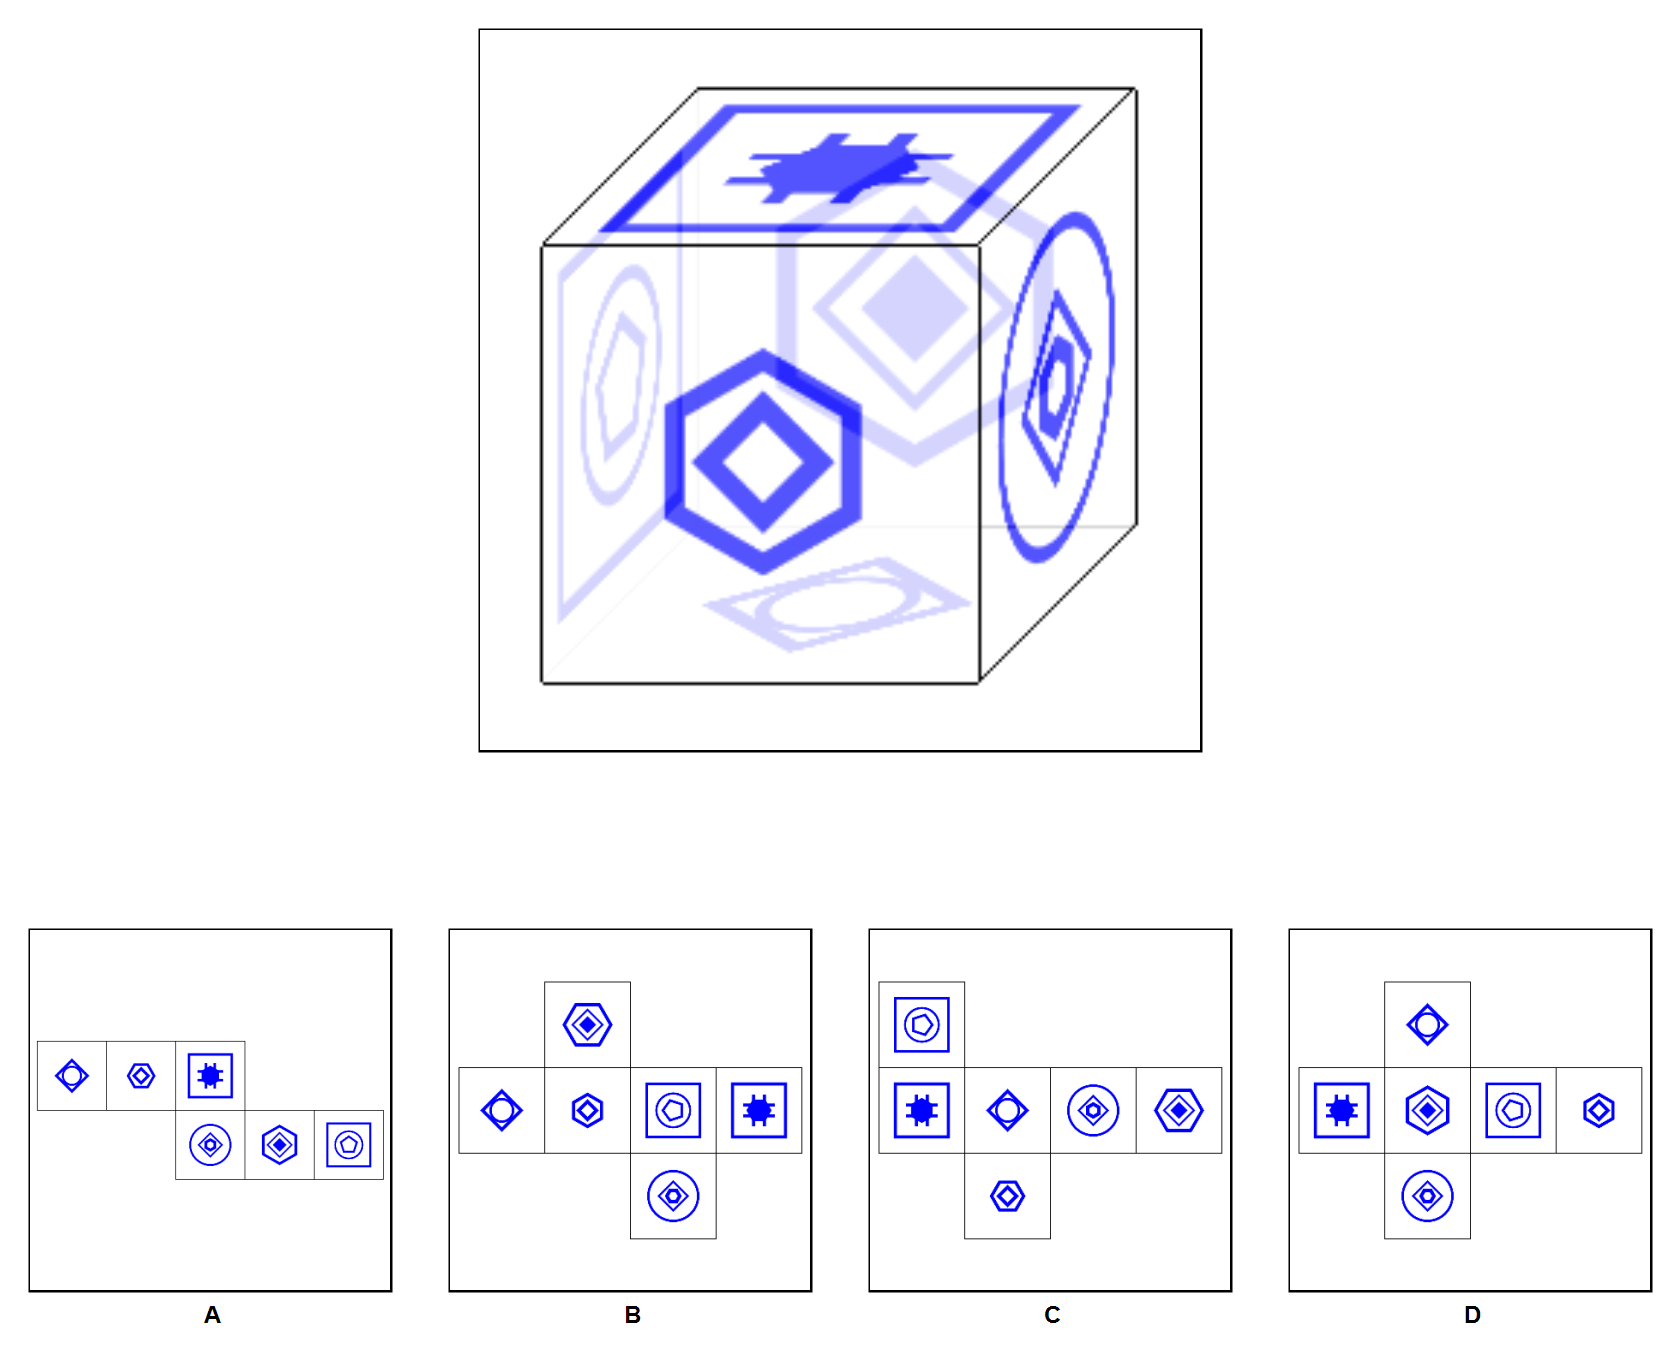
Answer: A